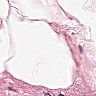
Metastatic tissue present: no